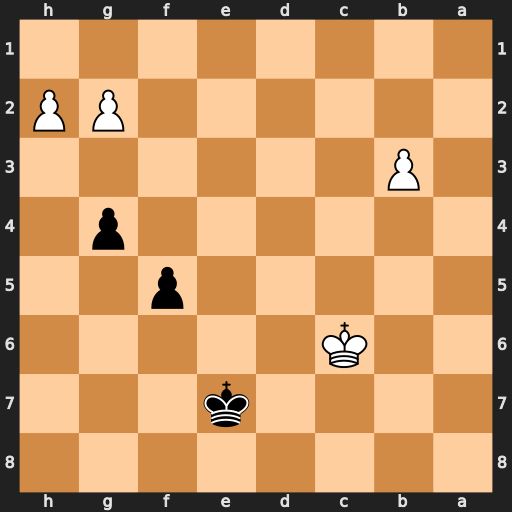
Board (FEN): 8/4k3/2K5/5p2/6p1/1P6/6PP/8
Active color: b
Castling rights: -
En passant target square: -
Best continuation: f4 Kd5 f3 gxf3 gxf3